Question: I imported this morning following JAVA-Libary to my Android-Project: <URL> I imported it over Project->Properties ->Add external Jar files.
After that I wrote my code with which I use this Libary, but I get this Error ouf of LogCat:
---
'''
11-24 13:20:04.371: W/dalvikvm(29450): Unable to resolve superclass of Lnet/sf/json/JSONException; (420)
11-24 13:20:04.371: W/dalvikvm(29450): Link of class 'Lnet/sf/json/JSONException;' failed
11-24 13:20:04.381: W/dalvikvm(29450): VFY: unable to resolve exception class 206 (Lnet/sf/json/JSONException;)
11-24 13:20:04.381: W/dalvikvm(29450): VFY: unable to find exception handler at addr 0x2e
11-24 13:20:04.381: W/dalvikvm(29450): VFY: rejected Lnet/sf/json/JSONSerializer;.toJSON (Ljava/lang/Object;Lnet/sf/json/JsonConfig;)Lnet/sf/json/JSON;
11-24 13:20:04.381: W/dalvikvm(29450): VFY: rejecting opcode 0x0d at 0x002e
11-24 13:20:04.381: W/dalvikvm(29450): VFY: rejected Lnet/sf/json/JSONSerializer;.toJSON (Ljava/lang/Object;Lnet/sf/json/JsonConfig;)Lnet/sf/json/JSON;
11-24 13:20:04.381: W/dalvikvm(29450): Verifier rejected class Lnet/sf/json/JSONSerializer;
'''
---
It seems so that I imported this Libary the false Way, how can I use this Libary in my Android-Project, how do I need to import it that I can use it?
Thx for your help in Advance
safari
PS: I know there is a JSON-Libary in it, but I like to use this one, how can I realize
that? To import the Libaries I tried this: <URL>, but dosn't work :(
What also looks a bit strange, the libaries don't show up in "External Libaries" it looks like this:

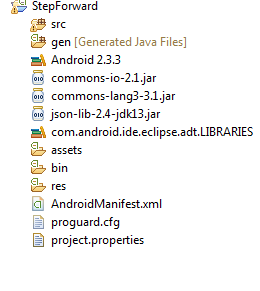
Answer: The reason for your problem is, that the 'JSONException' extends the 'NestableRuntimeException' from the <URL> project. So you need to include that jar as well.